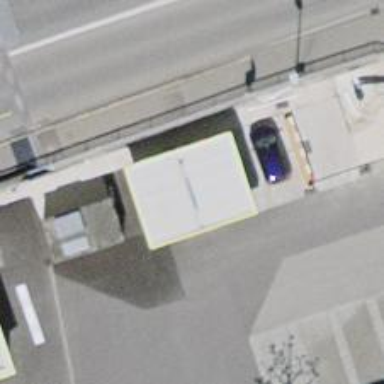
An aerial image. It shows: Charging station.